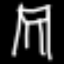
Label: chair